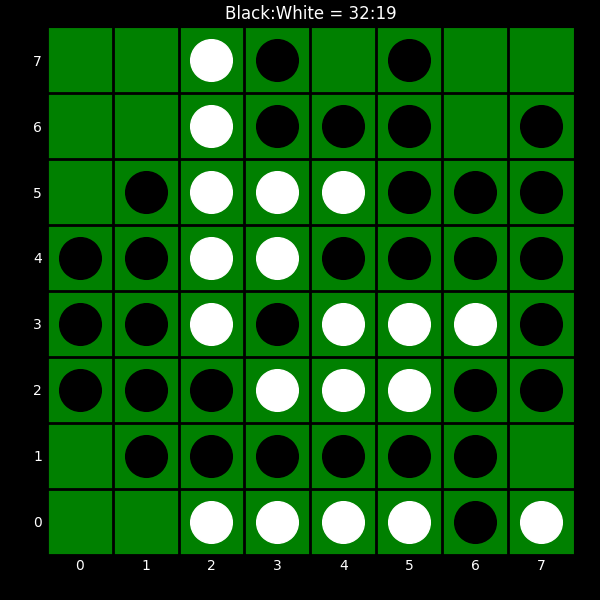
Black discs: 32
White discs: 19